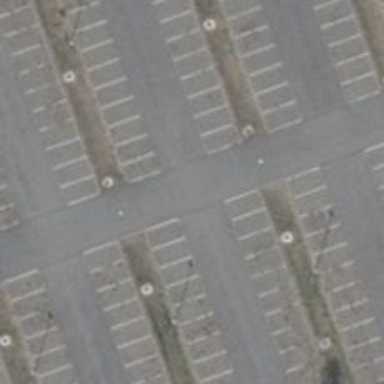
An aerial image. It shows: Asphalt parking aisle off service road.